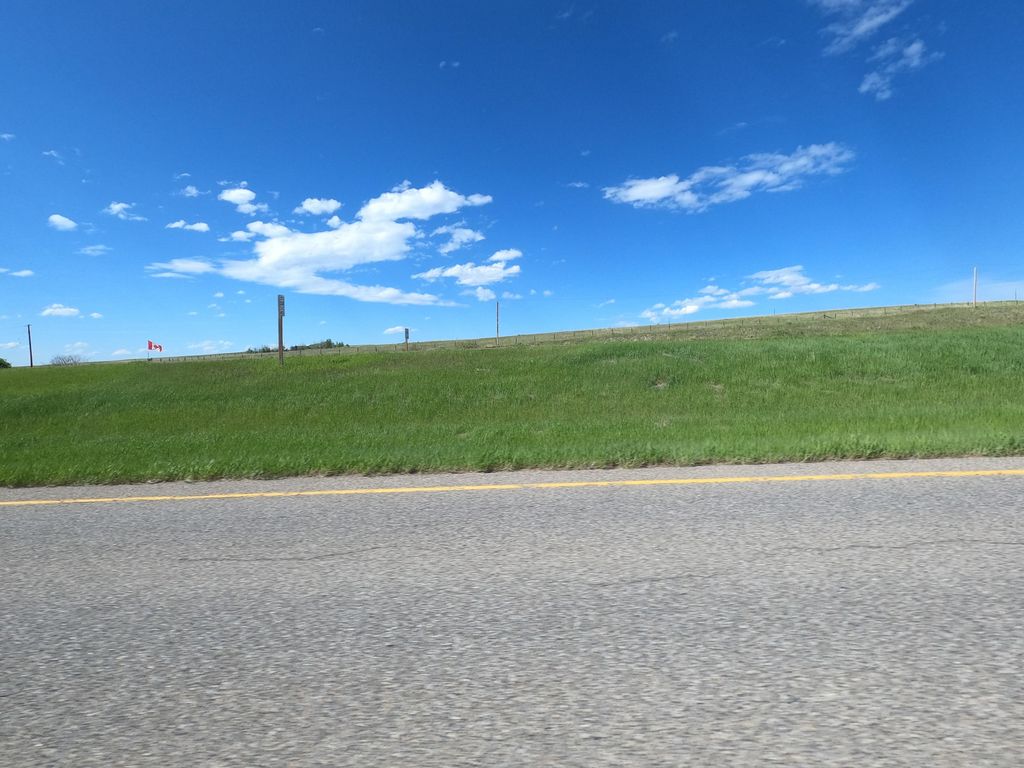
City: calgary